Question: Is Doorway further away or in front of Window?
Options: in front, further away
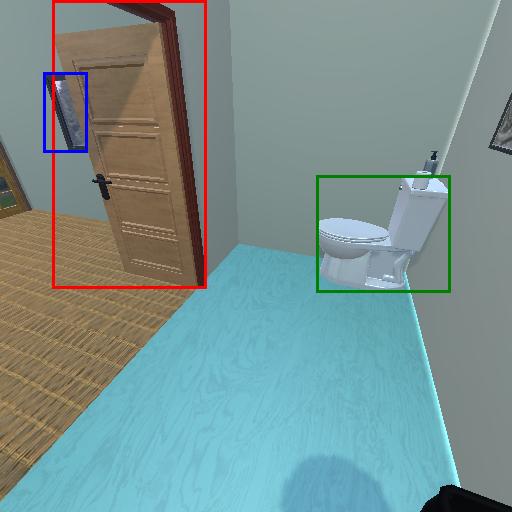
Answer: in front